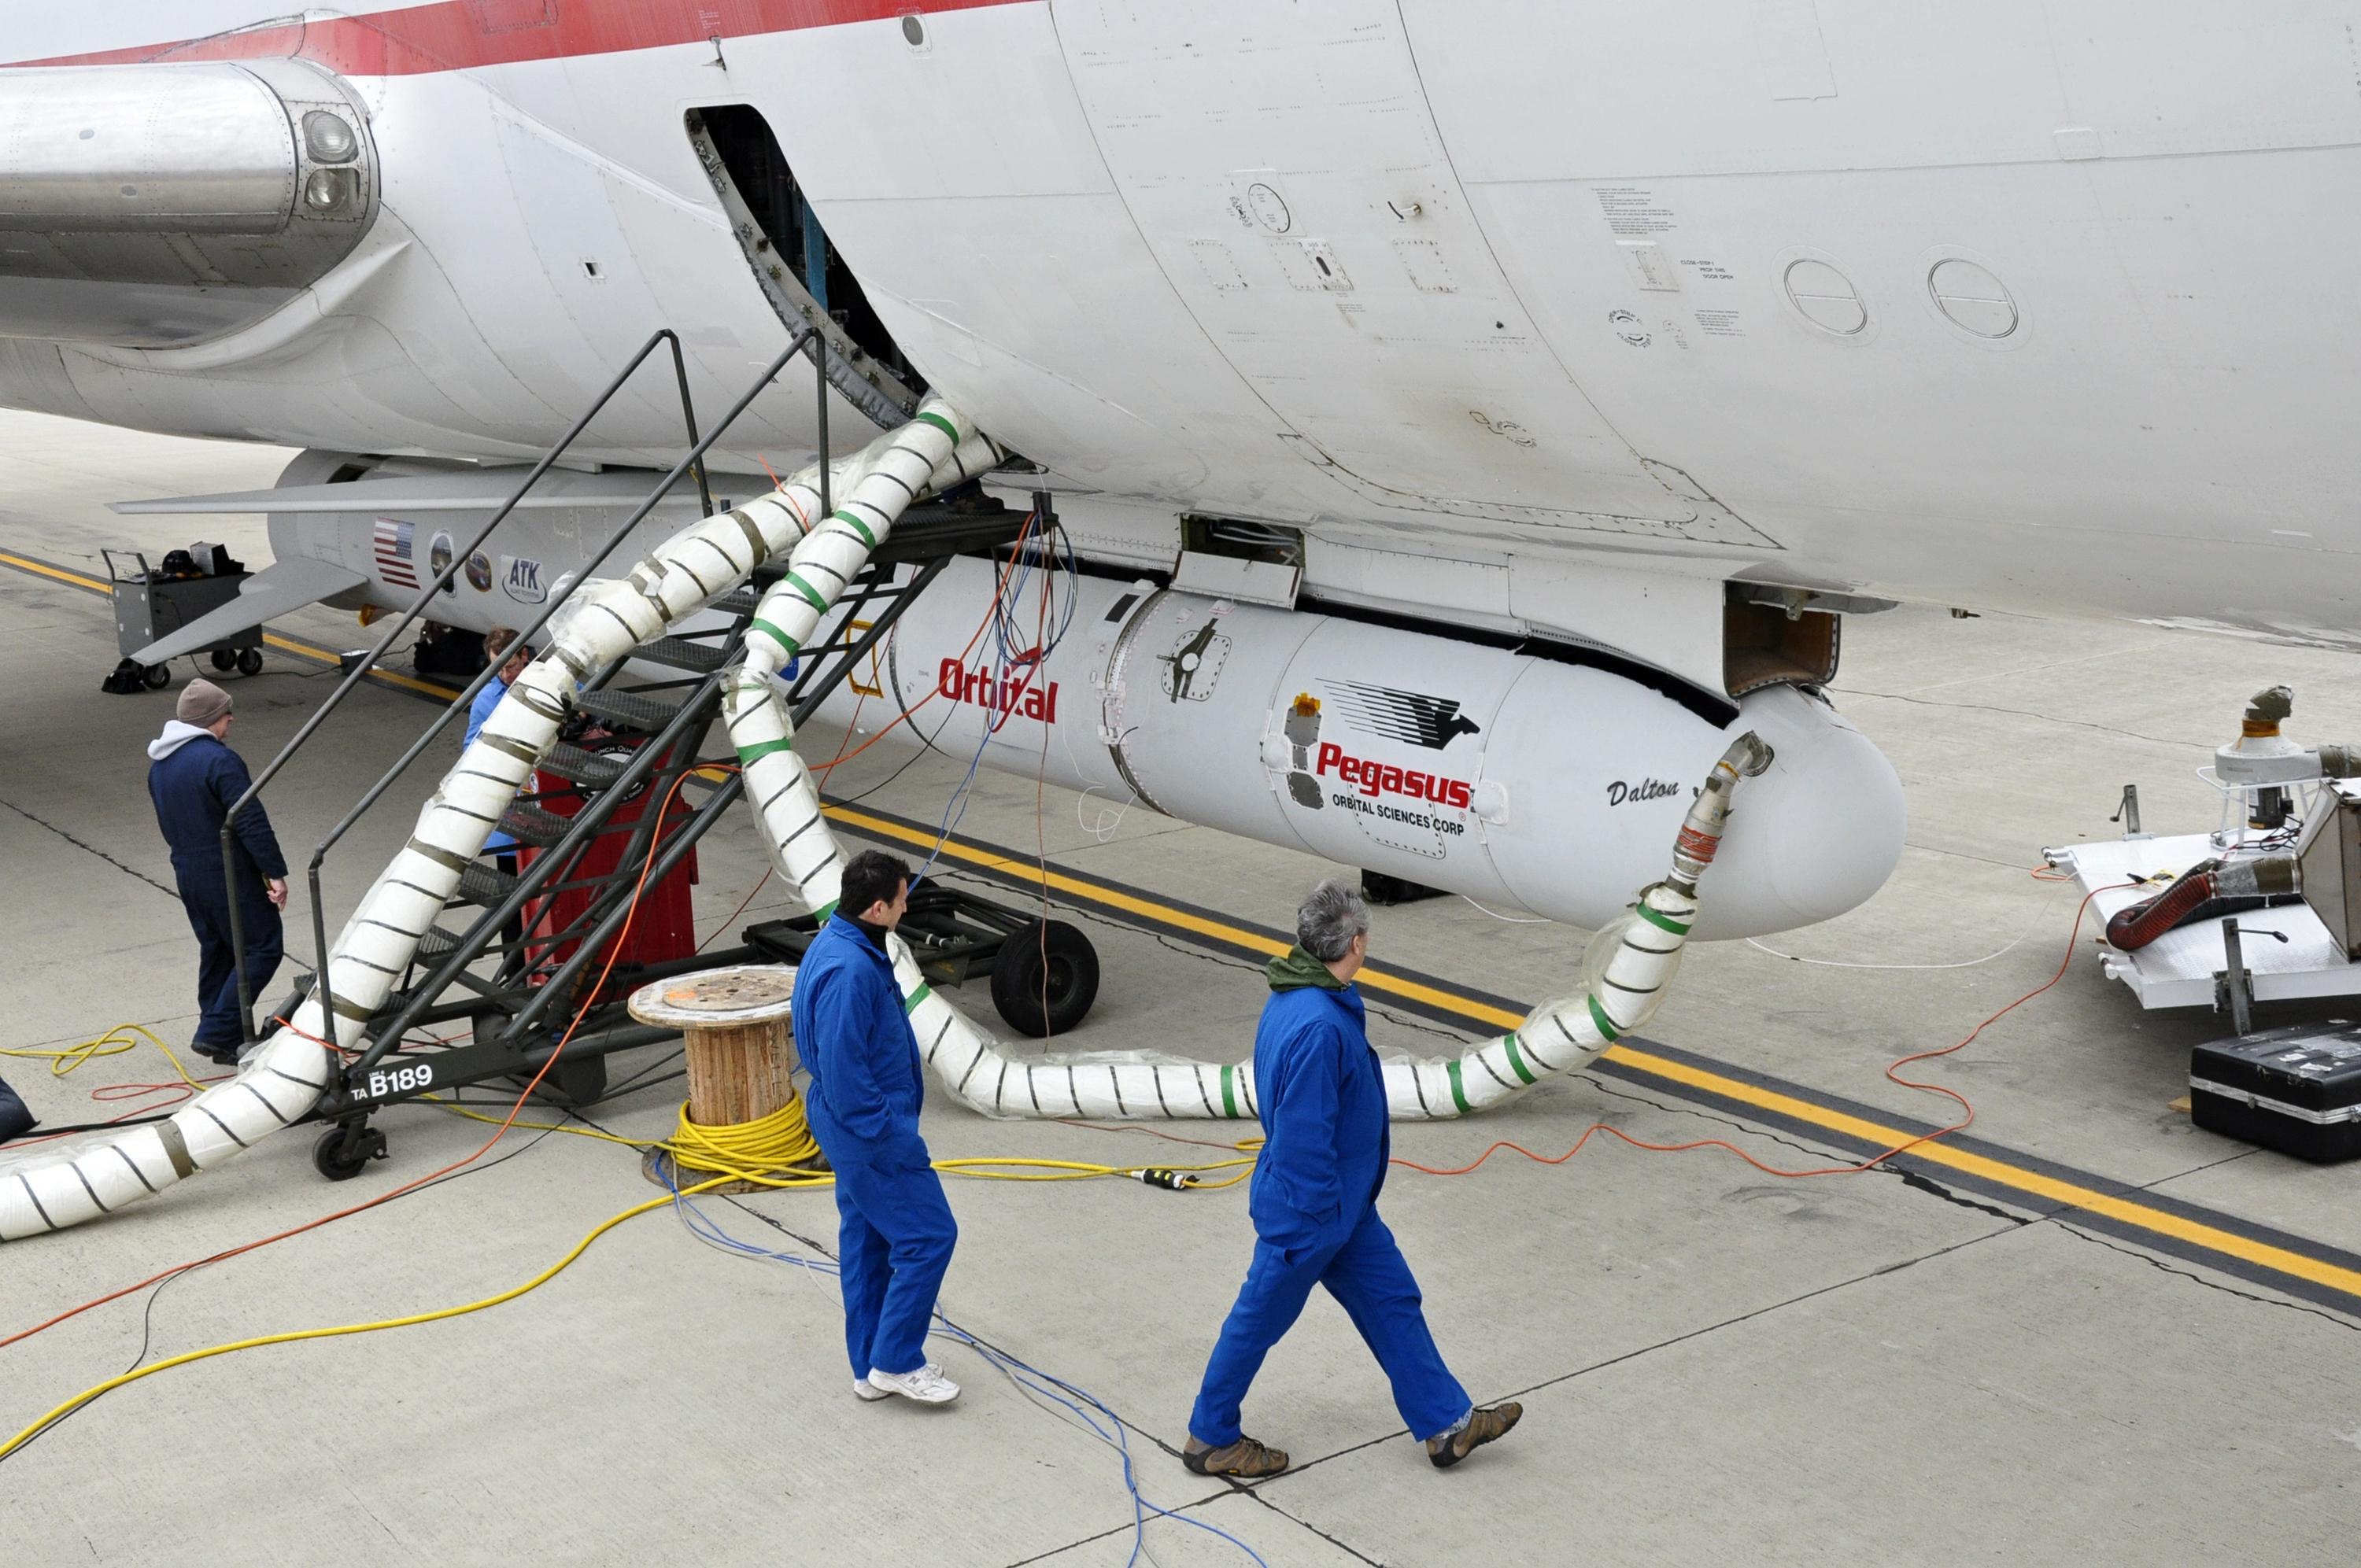
NuSTAR Hitches a Ride on the Stargazer NuSTAR